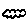
Label: cloud